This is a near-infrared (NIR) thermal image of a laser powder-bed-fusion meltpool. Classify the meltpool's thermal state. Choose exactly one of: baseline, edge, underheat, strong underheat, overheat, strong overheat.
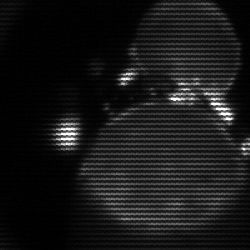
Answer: edge